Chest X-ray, AP view. Patient: 37 years old, sex M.
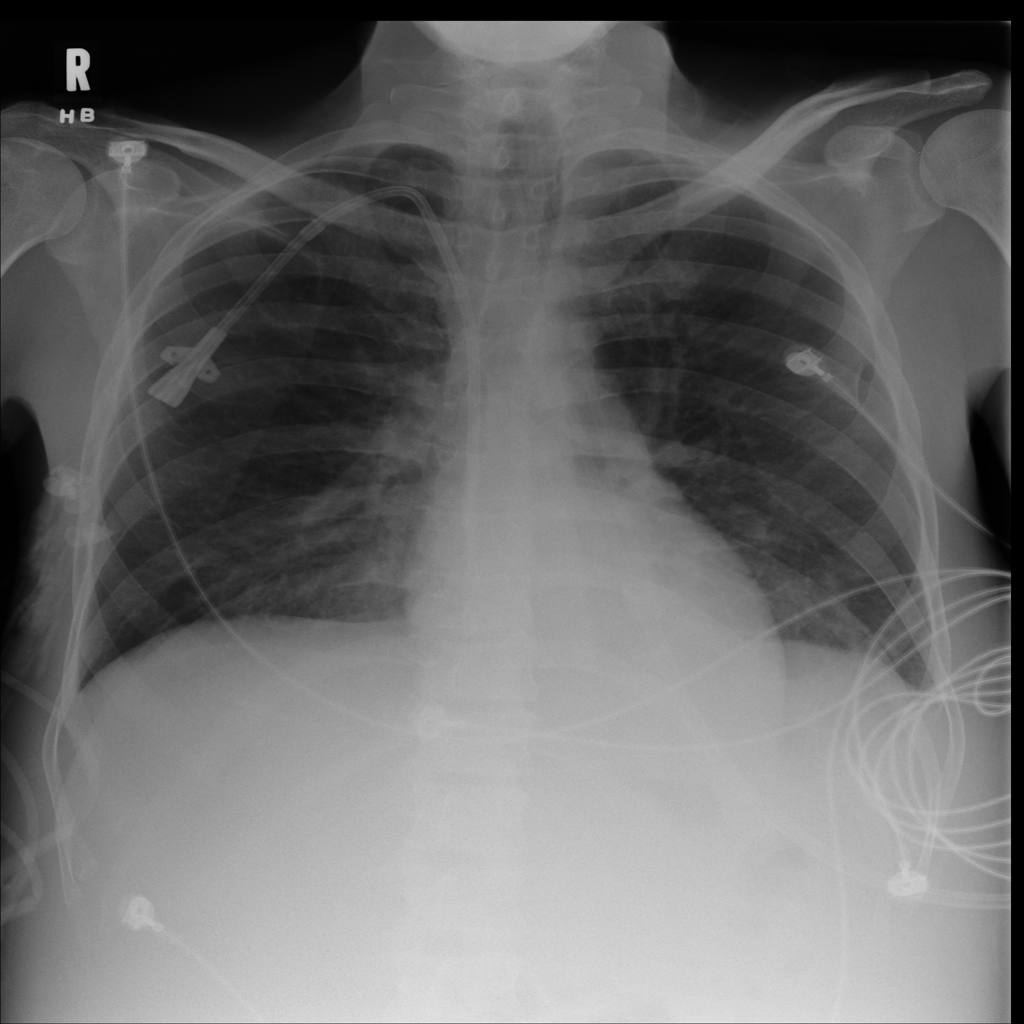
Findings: No Finding